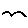
Label: bird